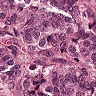
Metastatic tissue present: yes